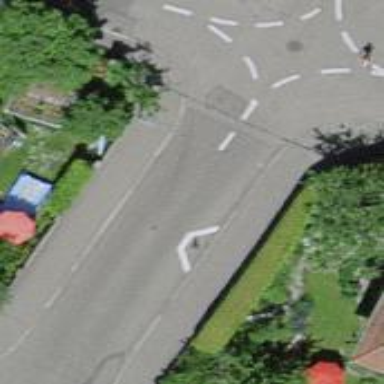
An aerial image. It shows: Traffic calming table.